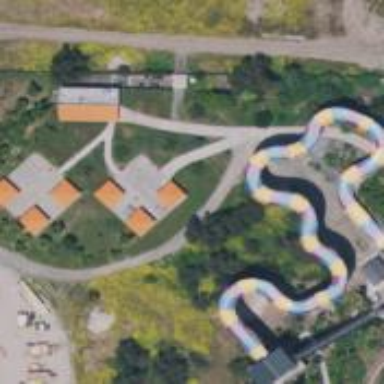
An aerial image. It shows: Water slide attraction.